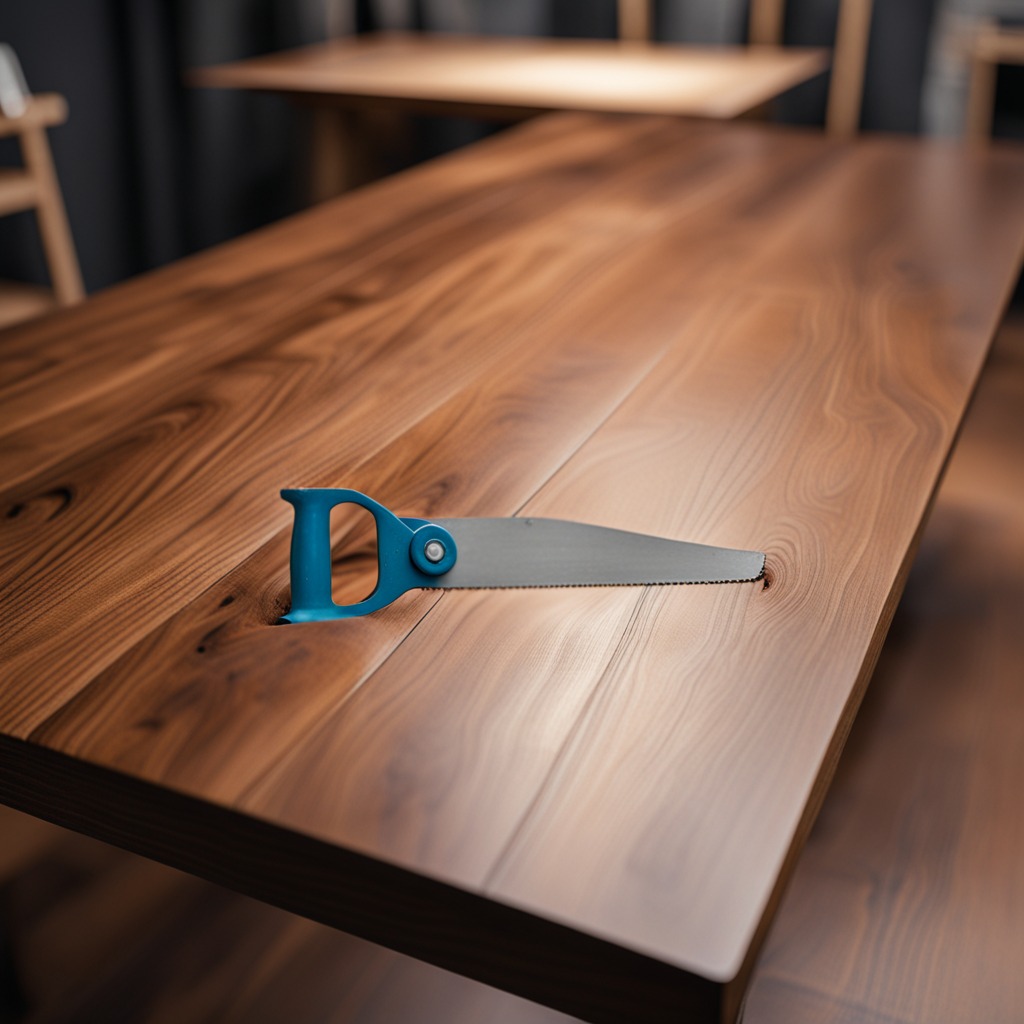
A handheld metal saw lies on the wooden table in a carpentry studio.